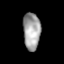
Tissue: lung
Cell type: T cells
Senescence score: 0.2274
Nuclear area (px): 622
Mean DAPI intensity: 163.304